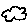
Label: cloud